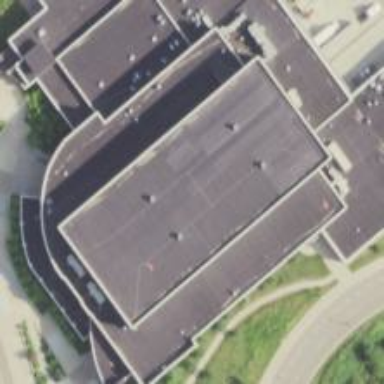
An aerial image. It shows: Hockey sports center building.